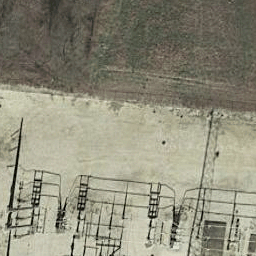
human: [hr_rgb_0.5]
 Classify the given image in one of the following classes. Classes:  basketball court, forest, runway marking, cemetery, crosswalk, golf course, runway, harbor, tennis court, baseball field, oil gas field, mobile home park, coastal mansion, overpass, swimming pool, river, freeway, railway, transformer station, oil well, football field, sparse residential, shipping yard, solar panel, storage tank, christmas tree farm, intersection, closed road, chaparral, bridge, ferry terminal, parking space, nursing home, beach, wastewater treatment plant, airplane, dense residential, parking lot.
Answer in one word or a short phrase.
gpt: transformer station